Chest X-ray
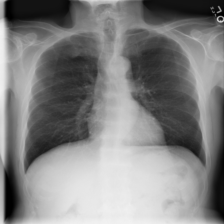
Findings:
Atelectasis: negative
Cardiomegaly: negative
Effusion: negative
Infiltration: negative
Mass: negative
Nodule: negative
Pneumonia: negative
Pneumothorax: negative
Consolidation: negative
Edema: negative
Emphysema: negative
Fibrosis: negative
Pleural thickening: negative
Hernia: negative